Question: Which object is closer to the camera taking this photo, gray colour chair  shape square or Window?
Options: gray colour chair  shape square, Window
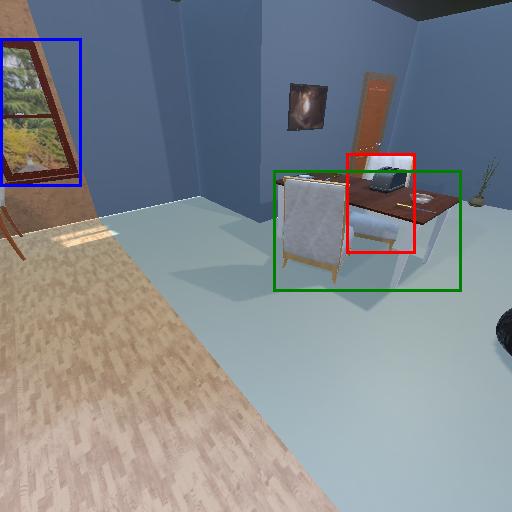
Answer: gray colour chair  shape square